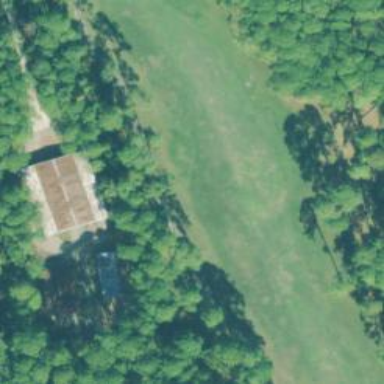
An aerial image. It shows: Service road designated as golf cart path.